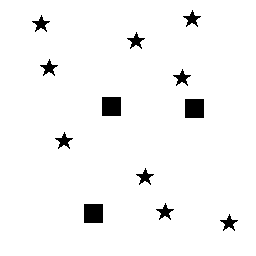
Squares: 3
Triangles: 0
Stars: 9
Total shapes: 12